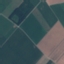
Label: AnnualCrop